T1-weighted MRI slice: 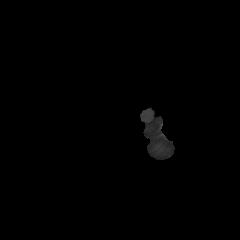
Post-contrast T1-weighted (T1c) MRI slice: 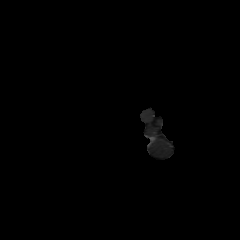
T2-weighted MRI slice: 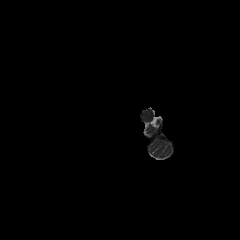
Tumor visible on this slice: no